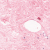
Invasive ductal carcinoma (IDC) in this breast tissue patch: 0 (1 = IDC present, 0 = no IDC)